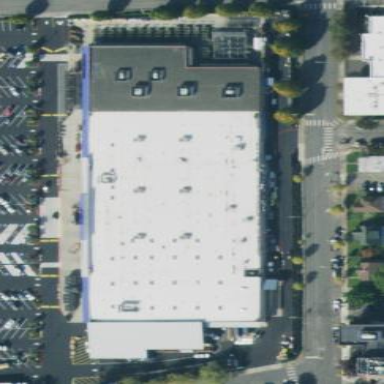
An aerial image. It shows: Retail building.